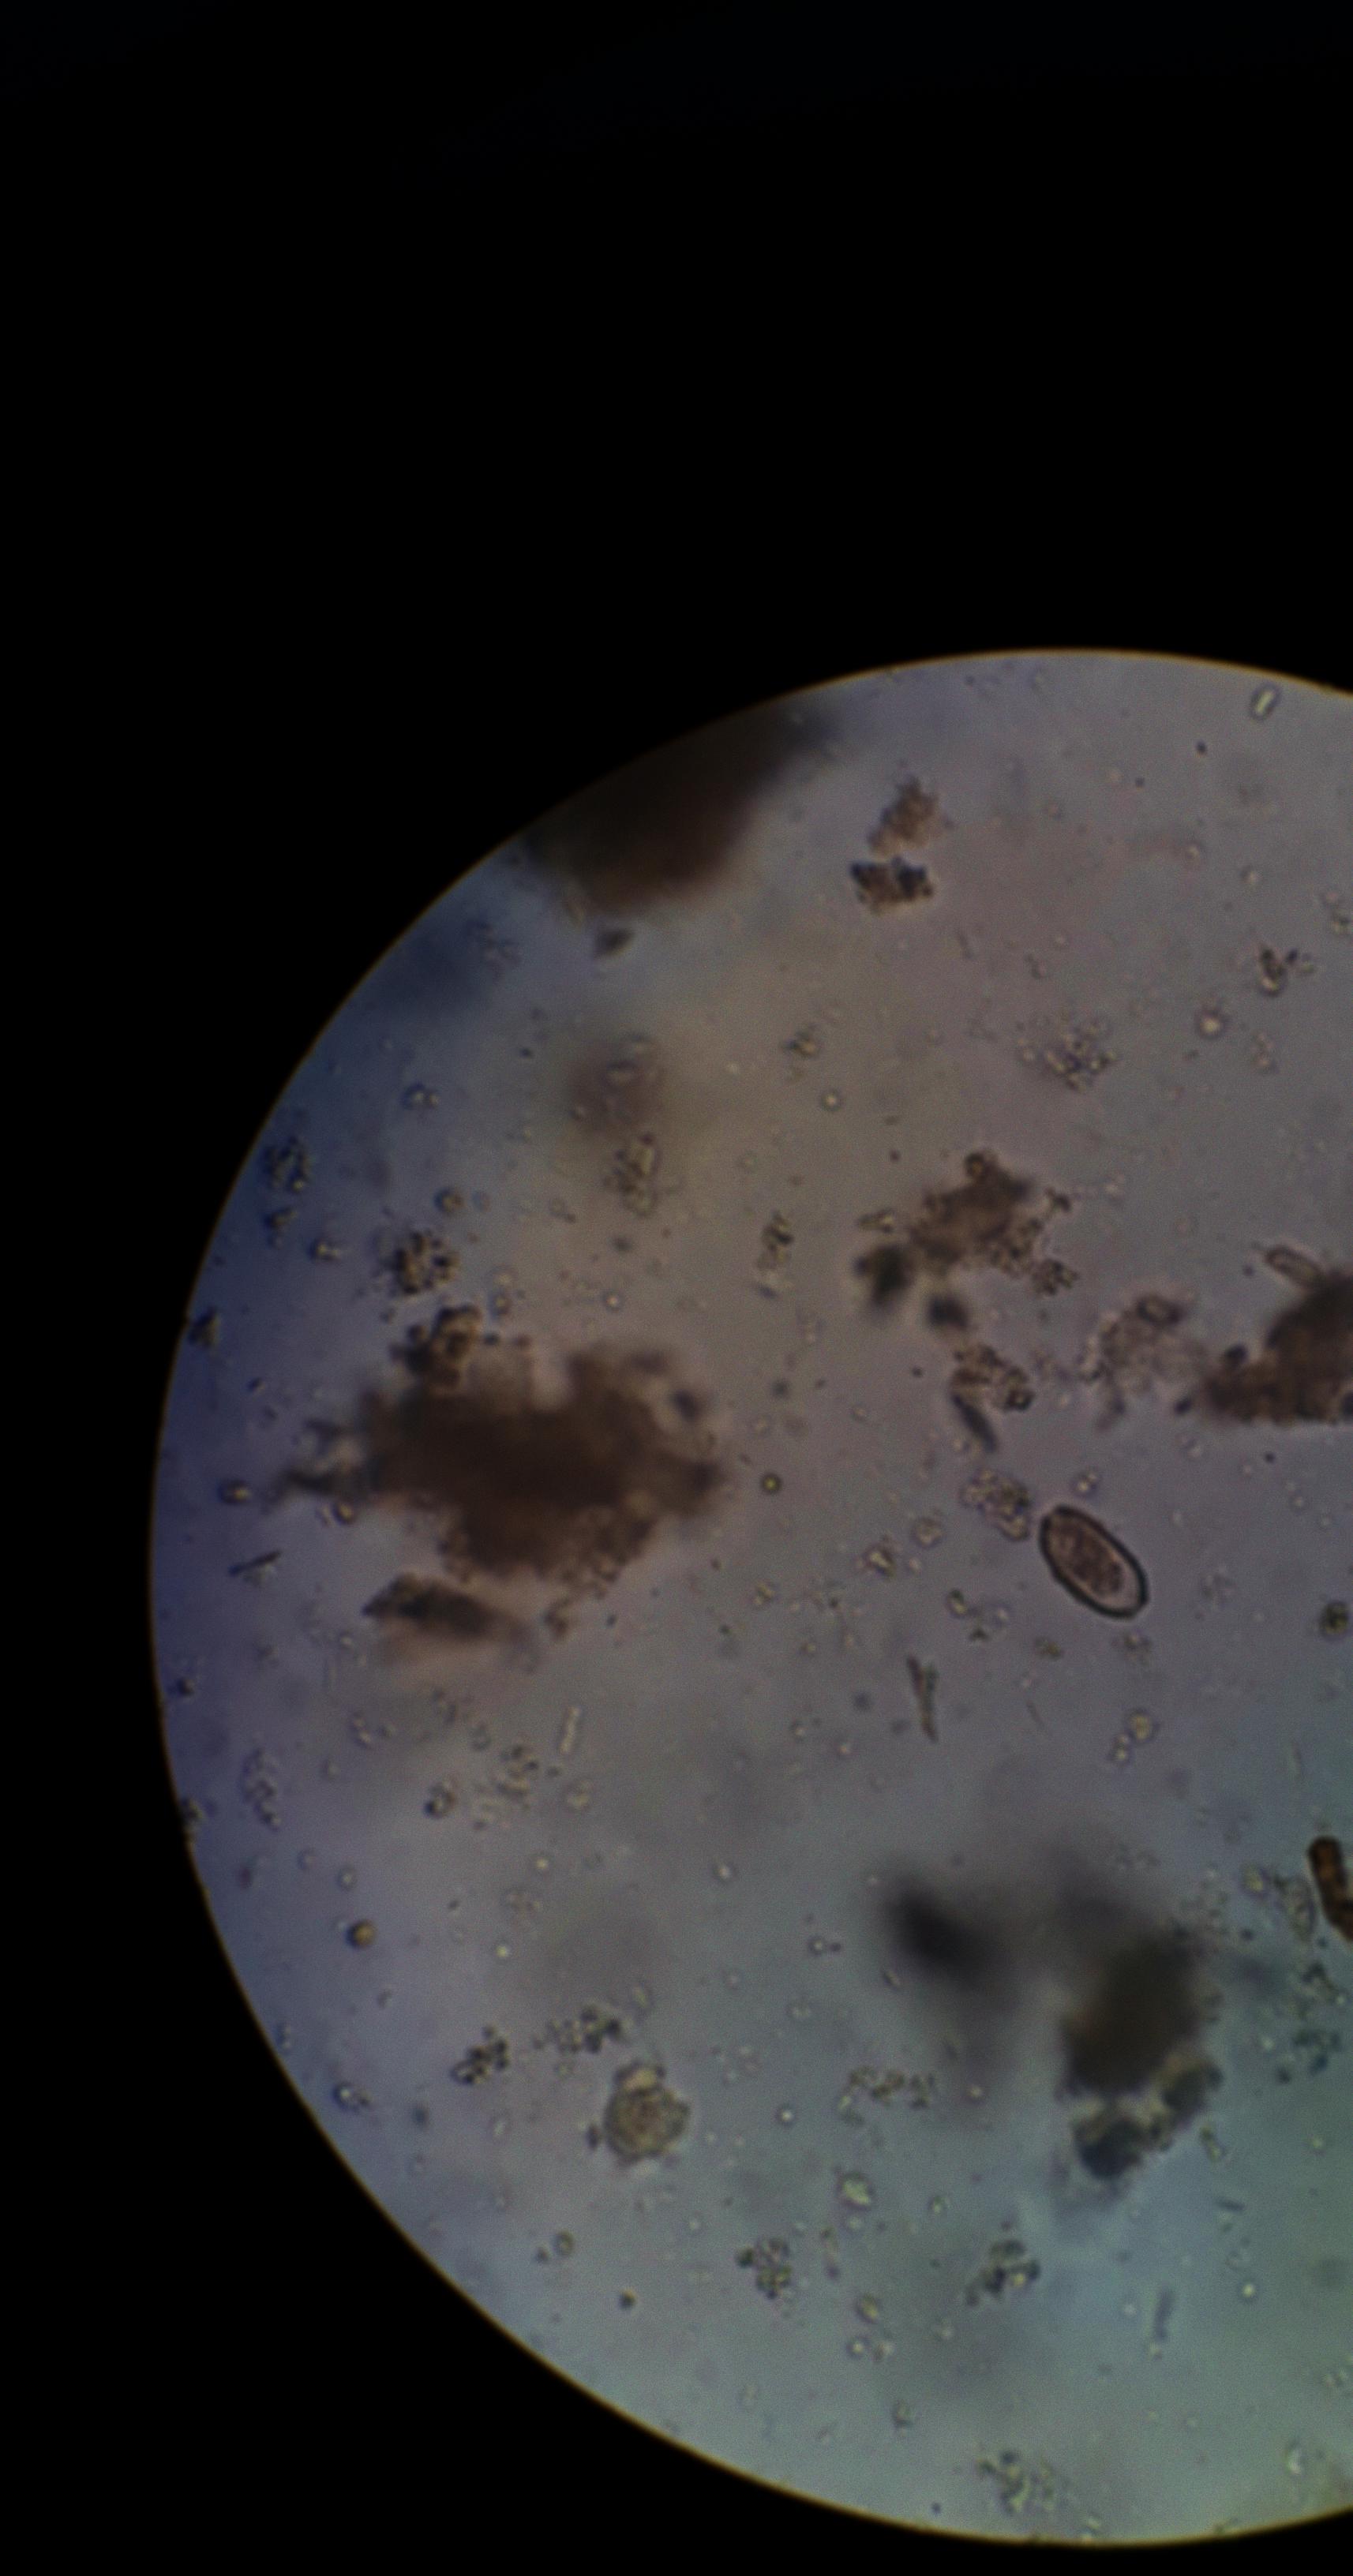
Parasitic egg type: Capillaria philippinensis